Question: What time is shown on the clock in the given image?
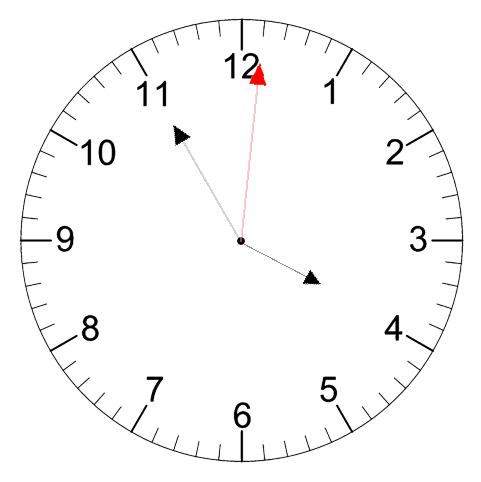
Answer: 03:55:01